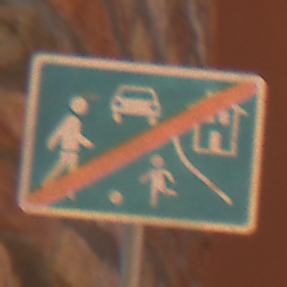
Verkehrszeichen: EndeVerkehrsberuhigterBereich
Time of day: MorningAfternoon
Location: Outdoor (Urban)
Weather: Clear
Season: NotSpecified
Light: Natural